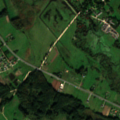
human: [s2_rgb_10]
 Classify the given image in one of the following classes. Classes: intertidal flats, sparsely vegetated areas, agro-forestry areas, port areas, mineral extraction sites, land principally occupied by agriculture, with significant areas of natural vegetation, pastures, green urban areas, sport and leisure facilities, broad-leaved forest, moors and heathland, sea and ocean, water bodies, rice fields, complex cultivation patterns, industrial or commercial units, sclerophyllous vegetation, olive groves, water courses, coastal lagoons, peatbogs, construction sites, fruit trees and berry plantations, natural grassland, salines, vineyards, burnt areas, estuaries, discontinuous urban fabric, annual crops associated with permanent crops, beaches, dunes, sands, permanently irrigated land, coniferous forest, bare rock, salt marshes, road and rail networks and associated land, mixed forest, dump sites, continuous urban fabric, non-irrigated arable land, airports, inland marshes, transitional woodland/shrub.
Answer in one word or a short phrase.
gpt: discontinuous urban fabric, pastures, complex cultivation patterns, land principally occupied by agriculture, with significant areas of natural vegetation, mixed forest